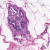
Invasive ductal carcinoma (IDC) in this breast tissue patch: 0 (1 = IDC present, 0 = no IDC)